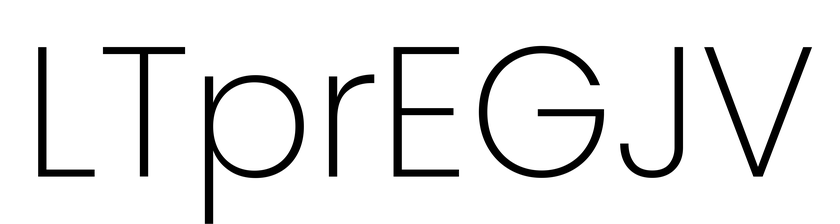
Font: Poppins-ExtraLight